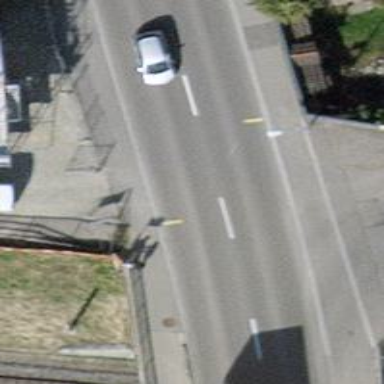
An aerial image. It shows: Public transport stop position.